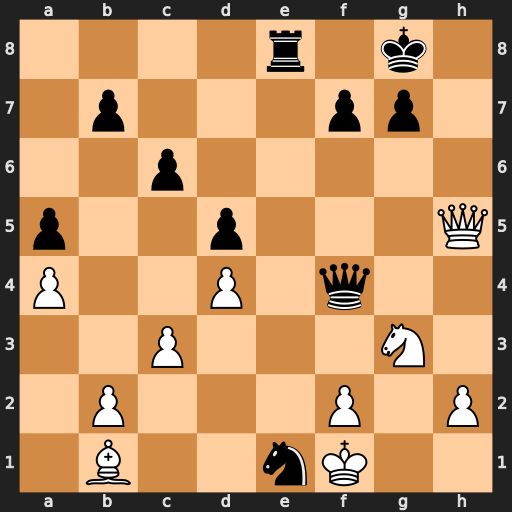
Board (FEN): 4r1k1/1p3pp1/2p5/p2p3Q/P2P1q2/2P3N1/1P3P1P/1B2nK2
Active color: w
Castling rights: -
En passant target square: -
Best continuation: Qh7+ Kf8 Nf5